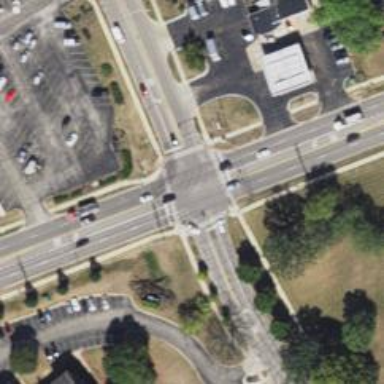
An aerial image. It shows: Crossing road.